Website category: movie
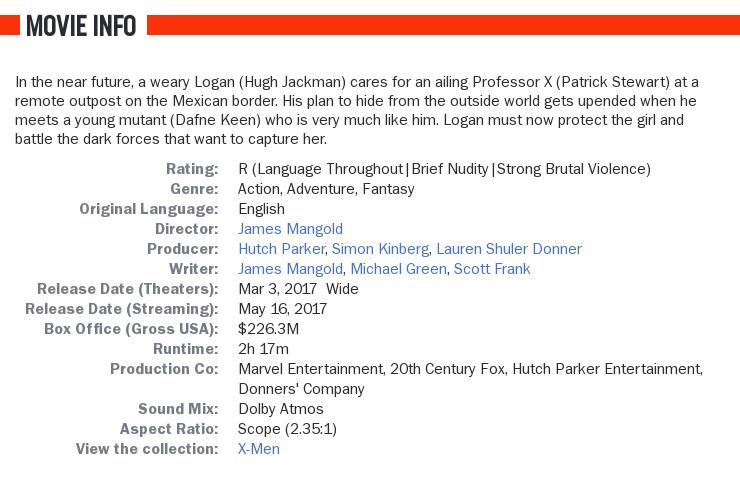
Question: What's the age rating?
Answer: R (Language Throughout|Brief Nudity|Strong Brutal Violence)

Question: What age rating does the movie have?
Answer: R (Language Throughout|Brief Nudity|Strong Brutal Violence)

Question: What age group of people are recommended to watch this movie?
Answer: R (Language Throughout|Brief Nudity|Strong Brutal Violence)

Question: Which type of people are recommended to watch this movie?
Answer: R (Language Throughout|Brief Nudity|Strong Brutal Violence)

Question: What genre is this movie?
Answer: action, adventure, fantasy

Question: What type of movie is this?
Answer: action, adventure, fantasy

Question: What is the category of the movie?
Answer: action, adventure, fantasy

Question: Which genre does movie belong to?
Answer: action, adventure, fantasy

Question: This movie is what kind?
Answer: action, adventure, fantasy

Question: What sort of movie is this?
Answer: action, adventure, fantasy

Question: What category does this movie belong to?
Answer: action, adventure, fantasy

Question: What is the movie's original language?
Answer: English

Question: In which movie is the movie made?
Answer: English

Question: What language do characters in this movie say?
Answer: English

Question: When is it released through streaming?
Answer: May 16, 2017

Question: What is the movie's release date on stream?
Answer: May 16, 2017

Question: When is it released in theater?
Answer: Mar 3, 2017 wide

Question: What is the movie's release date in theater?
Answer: Mar 3, 2017 wide

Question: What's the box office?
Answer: $226.3M

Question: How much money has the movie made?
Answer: $226.3M

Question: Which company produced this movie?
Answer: Marvel Entertainment, 20th Century Fox, Hutch Parker Entertainment, Donners' Company

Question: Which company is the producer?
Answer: Marvel Entertainment, 20th Century Fox, Hutch Parker Entertainment, Donners' Company

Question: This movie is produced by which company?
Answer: Marvel Entertainment, 20th Century Fox, Hutch Parker Entertainment, Donners' Company

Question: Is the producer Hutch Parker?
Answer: yes

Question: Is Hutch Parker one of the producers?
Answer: yes

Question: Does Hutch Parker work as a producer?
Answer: yes

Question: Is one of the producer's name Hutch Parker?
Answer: yes

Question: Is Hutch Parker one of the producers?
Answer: yes

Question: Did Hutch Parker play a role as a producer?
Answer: yes

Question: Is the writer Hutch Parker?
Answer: no

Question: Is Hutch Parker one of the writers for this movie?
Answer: no

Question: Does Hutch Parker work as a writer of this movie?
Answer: no

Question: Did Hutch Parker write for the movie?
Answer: no

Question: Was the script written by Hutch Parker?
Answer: no

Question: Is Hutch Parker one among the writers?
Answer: no

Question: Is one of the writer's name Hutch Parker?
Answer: no

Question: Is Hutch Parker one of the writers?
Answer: no

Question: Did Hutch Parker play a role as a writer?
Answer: no

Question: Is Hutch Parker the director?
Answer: no

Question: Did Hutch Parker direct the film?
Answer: no

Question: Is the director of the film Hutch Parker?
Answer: no

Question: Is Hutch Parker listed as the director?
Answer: no

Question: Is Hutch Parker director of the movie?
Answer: no

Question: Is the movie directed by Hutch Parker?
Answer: no

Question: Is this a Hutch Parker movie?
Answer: no

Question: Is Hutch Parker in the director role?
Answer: no

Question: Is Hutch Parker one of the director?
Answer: no

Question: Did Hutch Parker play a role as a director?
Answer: no

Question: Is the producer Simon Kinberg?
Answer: yes

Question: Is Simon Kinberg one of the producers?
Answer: yes

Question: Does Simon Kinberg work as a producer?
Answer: yes

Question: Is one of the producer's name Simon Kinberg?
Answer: yes

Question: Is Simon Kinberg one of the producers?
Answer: yes

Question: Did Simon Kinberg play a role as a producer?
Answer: yes

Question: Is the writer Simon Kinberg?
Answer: no

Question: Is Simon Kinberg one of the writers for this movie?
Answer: no

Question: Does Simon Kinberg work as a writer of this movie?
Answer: no

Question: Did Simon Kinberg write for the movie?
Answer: no

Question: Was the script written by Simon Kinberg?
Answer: no

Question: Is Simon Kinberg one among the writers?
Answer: no

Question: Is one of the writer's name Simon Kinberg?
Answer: no

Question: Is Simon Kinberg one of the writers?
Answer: no

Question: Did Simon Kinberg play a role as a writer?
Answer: no

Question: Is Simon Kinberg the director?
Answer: no